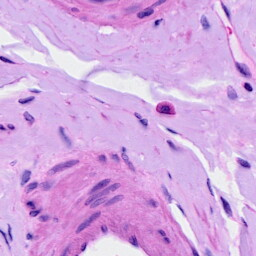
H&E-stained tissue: Ovarian